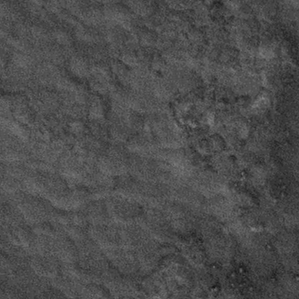
Label: frost